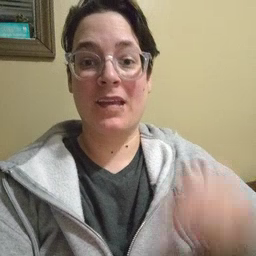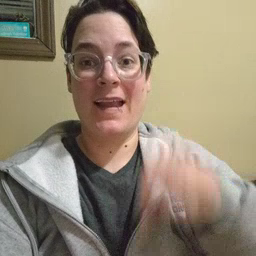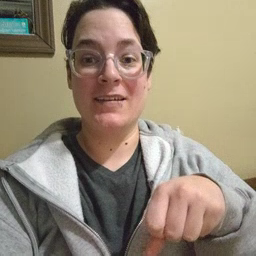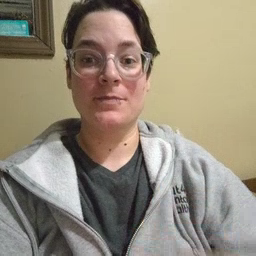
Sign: can